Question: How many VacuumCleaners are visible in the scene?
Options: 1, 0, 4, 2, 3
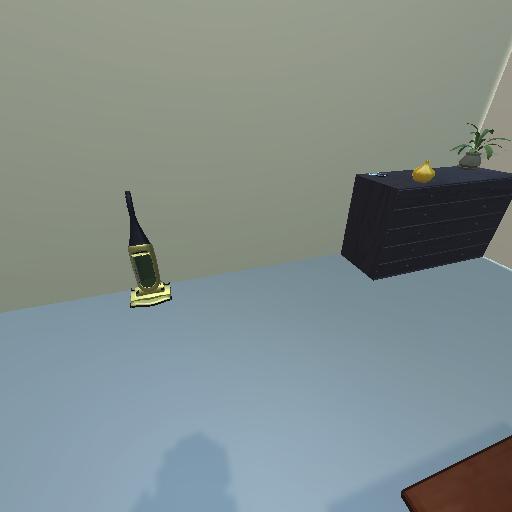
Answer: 1